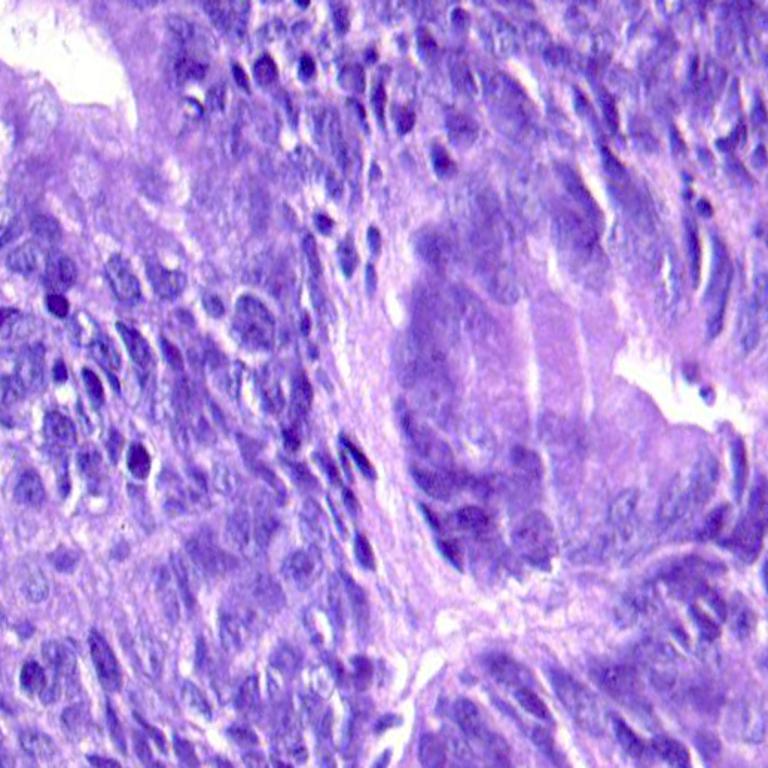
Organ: colon
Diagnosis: adenocarcinomas